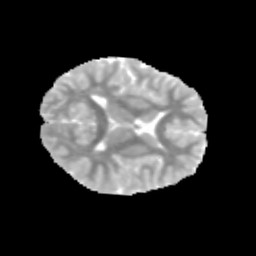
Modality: MD
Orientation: axial
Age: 11
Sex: male
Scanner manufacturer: siemens
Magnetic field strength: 3 T
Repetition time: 3.8 s
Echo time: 0.07 s